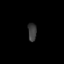
Tissue: prostate
Cell type: Fibroblasts
Senescence score: 0.6929
Nuclear area (px): 148
Mean DAPI intensity: 60.682